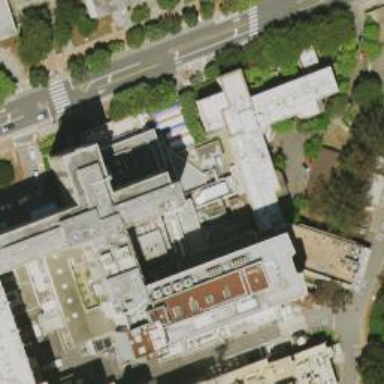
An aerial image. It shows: Hospital.